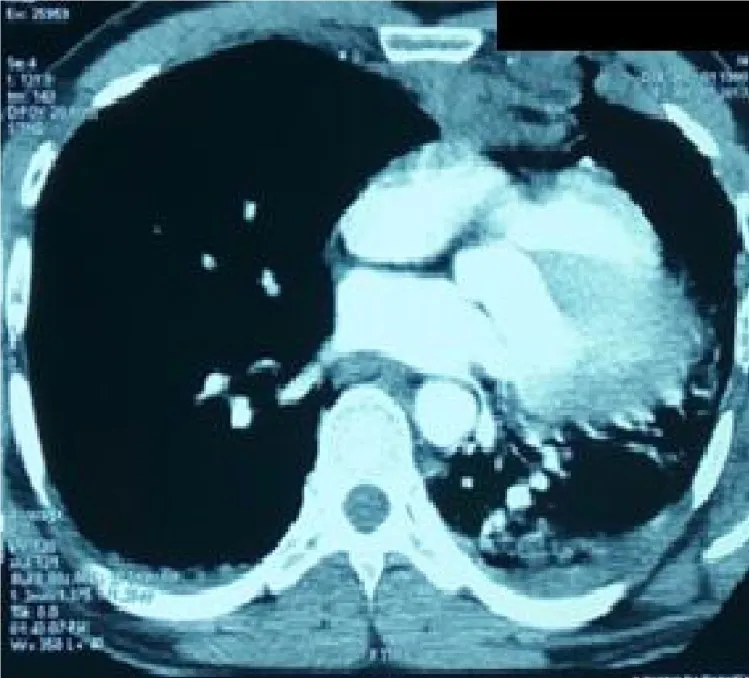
Computed tomogram shows cardiac luxation with displacement of the heart into the left hemithorax and atelectasis of the lower lobe of the left lung.
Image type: radiology (ct)